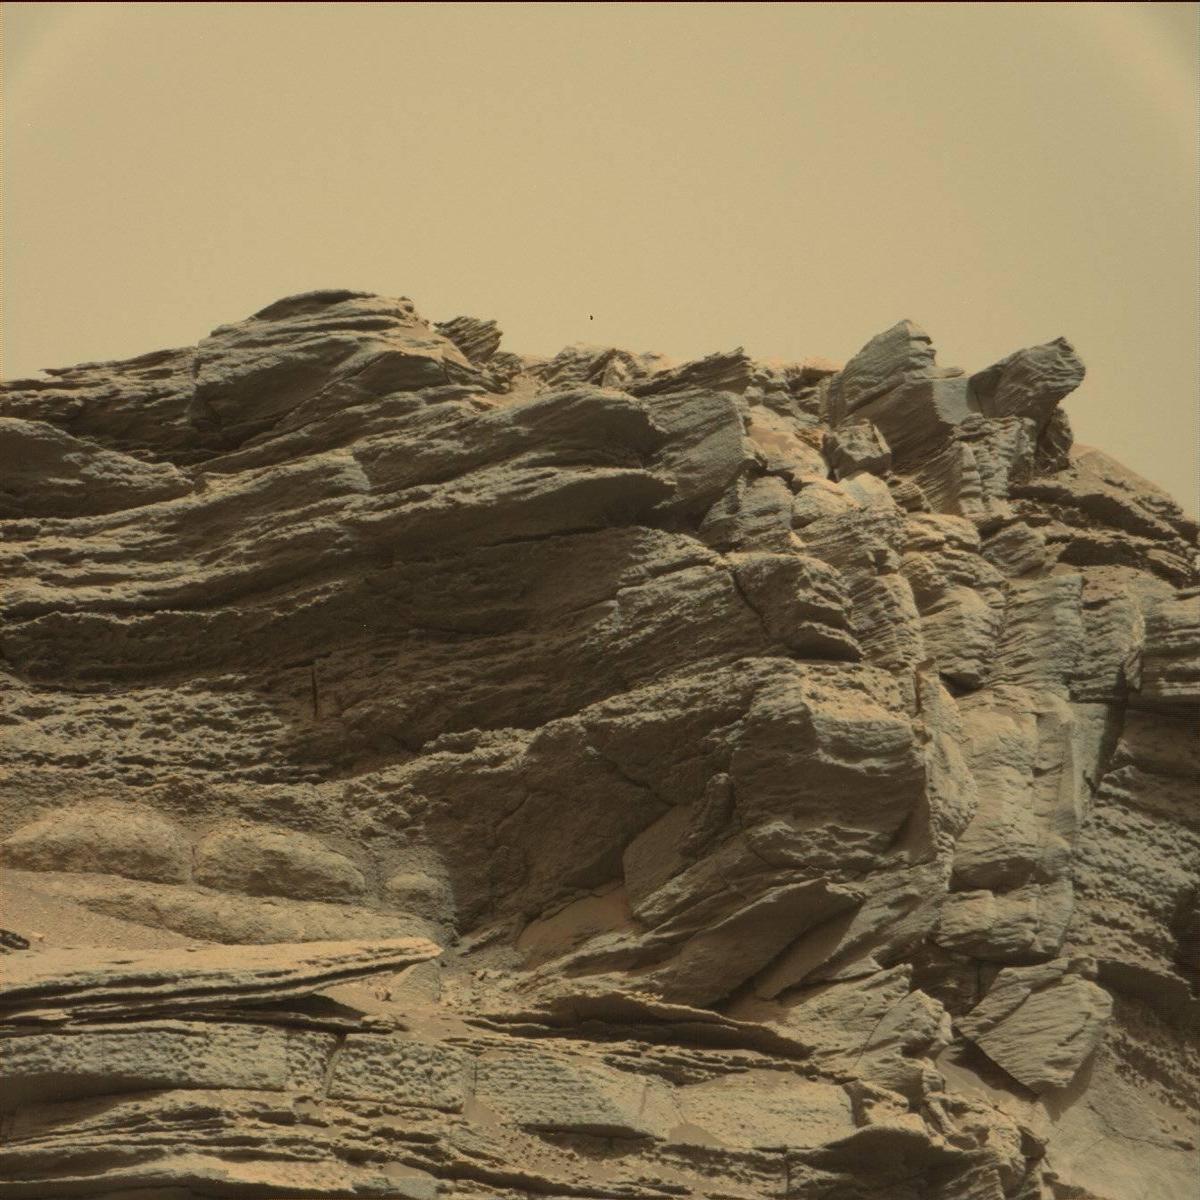
Terrain classes present: Bedrock, Sand / Soil, Sky